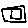
Label: square